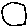
Label: circle